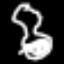
Label: hourglass